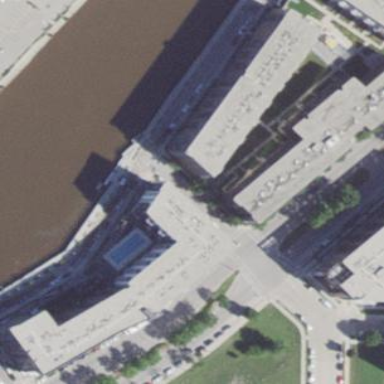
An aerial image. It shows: Industrial building that is used for apartments.